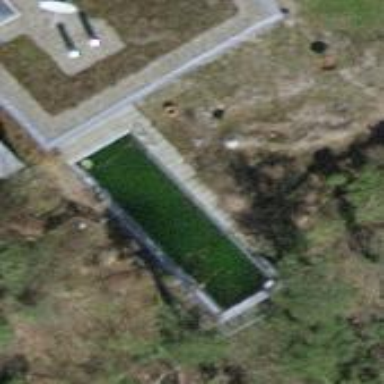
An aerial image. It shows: Swimming pool located in leisure land.